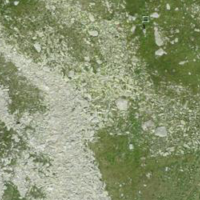
EUNIS habitat code: 26
Species observed at this site:
Geum montanum